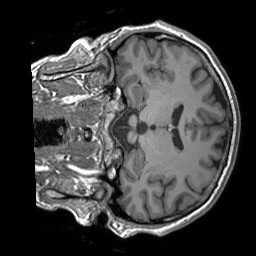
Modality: T1w
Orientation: coronal
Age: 33
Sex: male
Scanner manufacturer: siemens
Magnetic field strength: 3 T
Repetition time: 1.9 s
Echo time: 0.00243 s